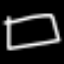
Label: square